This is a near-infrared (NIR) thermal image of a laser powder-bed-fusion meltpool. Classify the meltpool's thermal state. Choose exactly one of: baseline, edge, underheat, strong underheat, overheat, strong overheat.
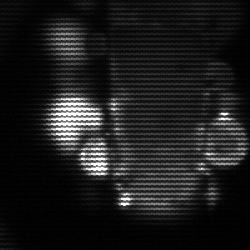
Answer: strong underheat